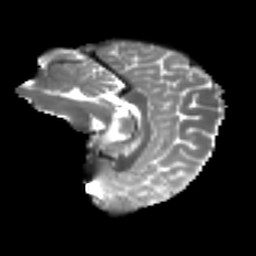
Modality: T2w
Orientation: sagittal
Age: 30
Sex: female
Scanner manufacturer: ge
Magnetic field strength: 3 T
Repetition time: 7.8 s
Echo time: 0.0606 s